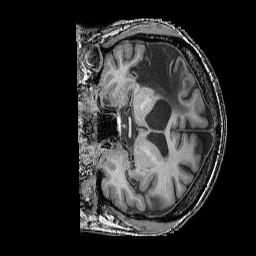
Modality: T1w
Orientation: coronal
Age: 52
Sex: male
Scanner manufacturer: siemens
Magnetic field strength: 3 T
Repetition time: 2.25 s
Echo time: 0.00411 s